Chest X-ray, PA view. Patient: 60 years old, sex M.
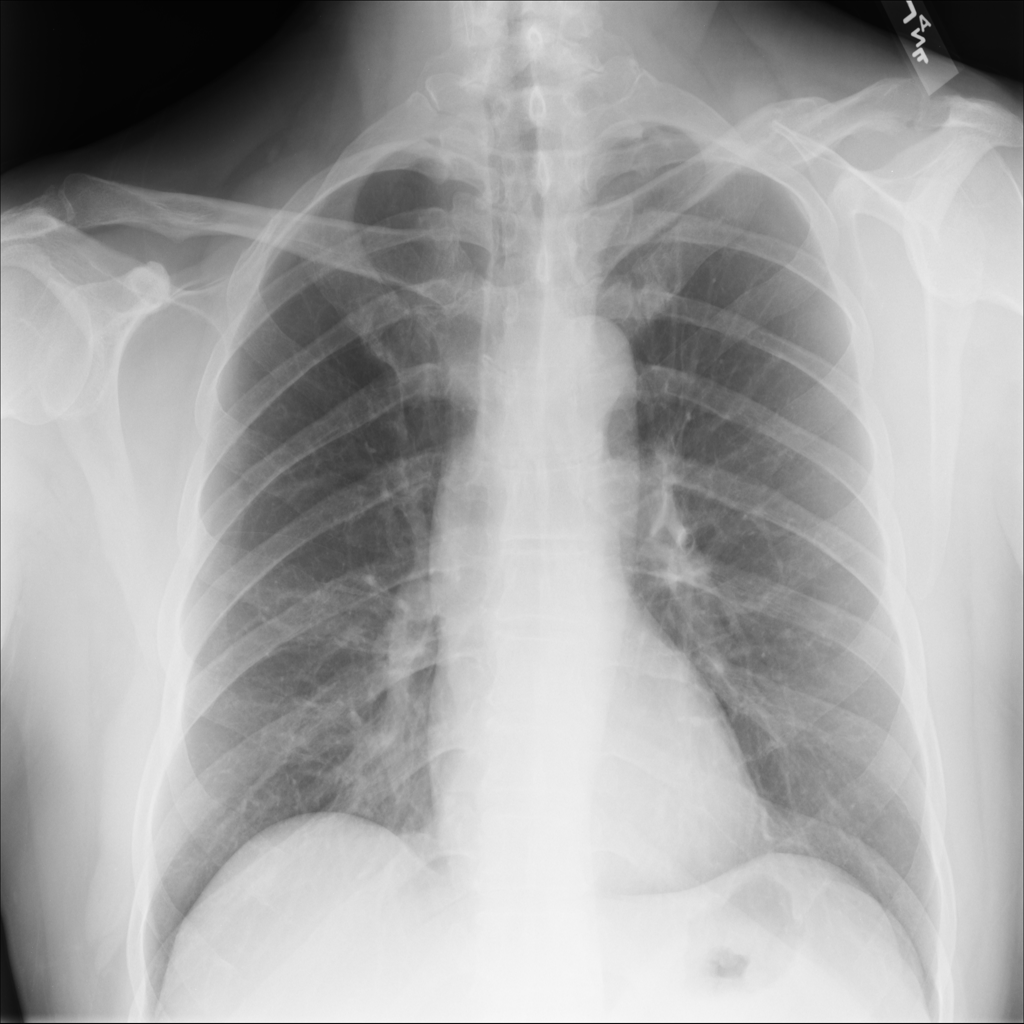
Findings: Emphysema